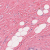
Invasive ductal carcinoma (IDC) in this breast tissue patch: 0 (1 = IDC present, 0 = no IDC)